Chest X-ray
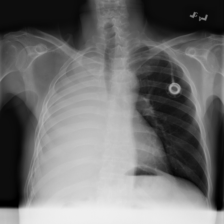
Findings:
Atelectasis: negative
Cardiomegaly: negative
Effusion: negative
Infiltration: positive
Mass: negative
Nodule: negative
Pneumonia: negative
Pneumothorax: negative
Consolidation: negative
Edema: negative
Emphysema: negative
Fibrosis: negative
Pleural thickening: negative
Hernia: negative